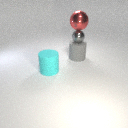
large gray rubber cylinder below large red metal sphere